Interaction volume radius: 10 \u00c5
Interaction volume height: 15 \u00c5
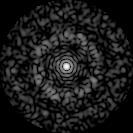
Disorder parameter: 0.8364